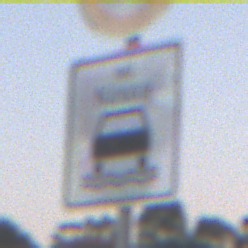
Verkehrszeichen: BeiNaesse
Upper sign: Geschwindigkeit100
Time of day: SunriseSunset
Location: Outdoor (RoadRail)
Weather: PartlyCloudy
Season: NotSpecified
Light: Natural